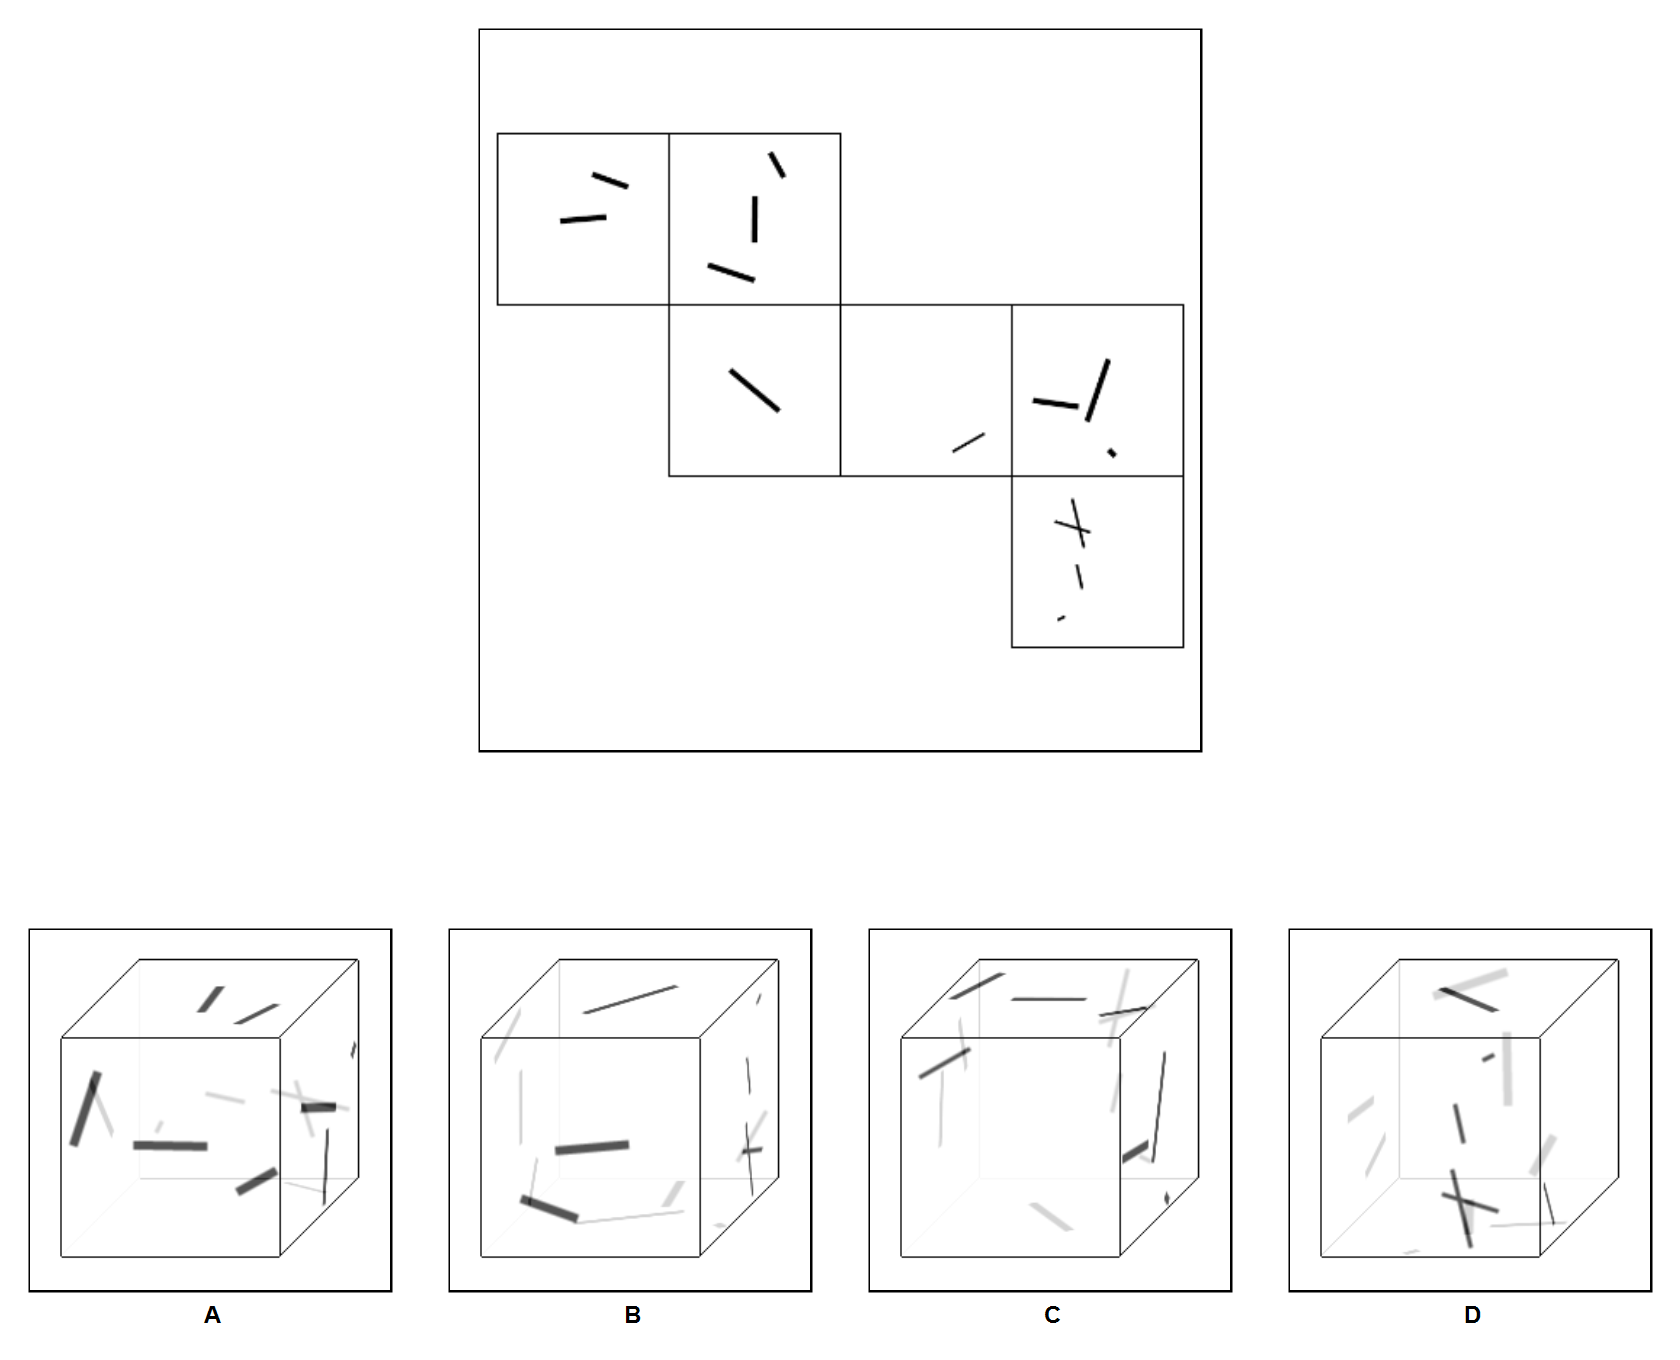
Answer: C